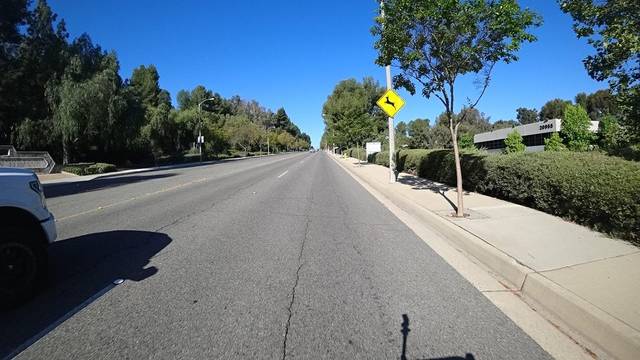
Region: Mexico
Coordinates: 33.984, -117.847